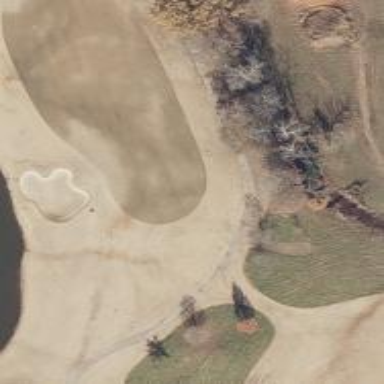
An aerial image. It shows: Footway that resembles golf path.